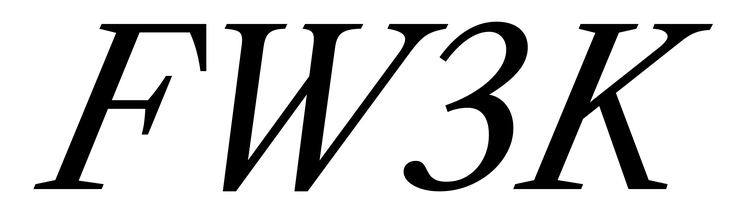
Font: LibreCaslonText-Italic_Italic